Question: I need to add some stylish button on Google map in my application just the placed in image.
Kindly help me to add.Thanks in Advance.
Here is the demo that i want to create

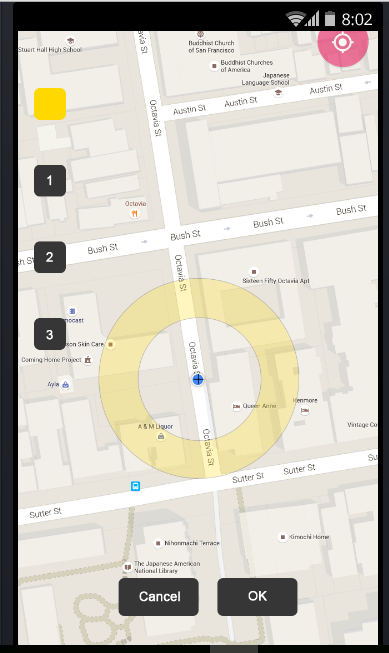
Answer: You need to create a view that decorates/wraps your Google Map View. You can then configure this view how you would like with buttons, overlays, etc and use click listeners to delegate to the map events you would like performed.